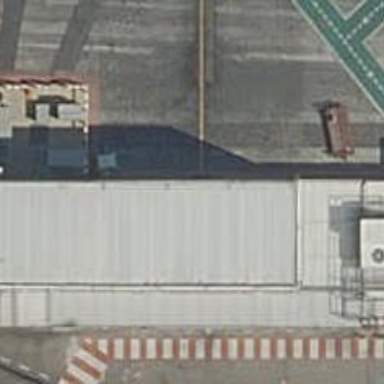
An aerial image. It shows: Airport gate.